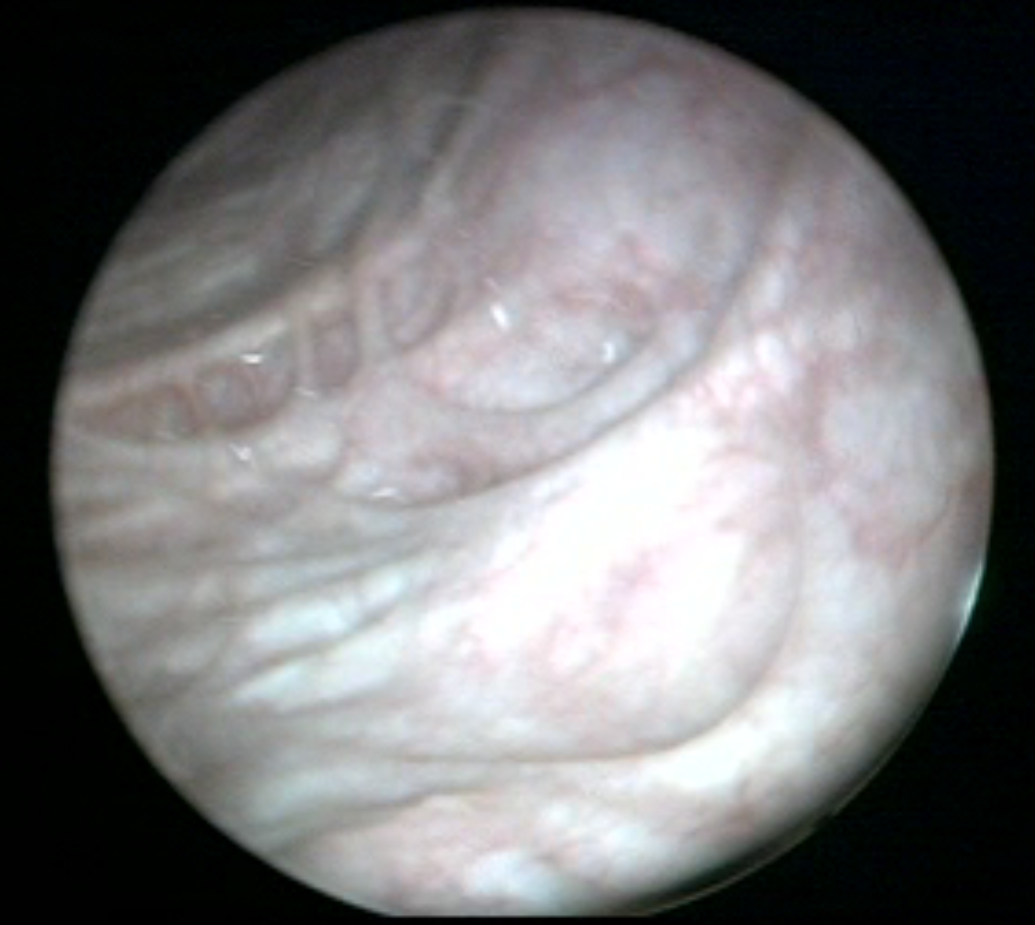
Modality: WLC
Class: Anatomical landmarks
Subclass: Trabeculation
Lesion: L0
Bladder cancer association: No